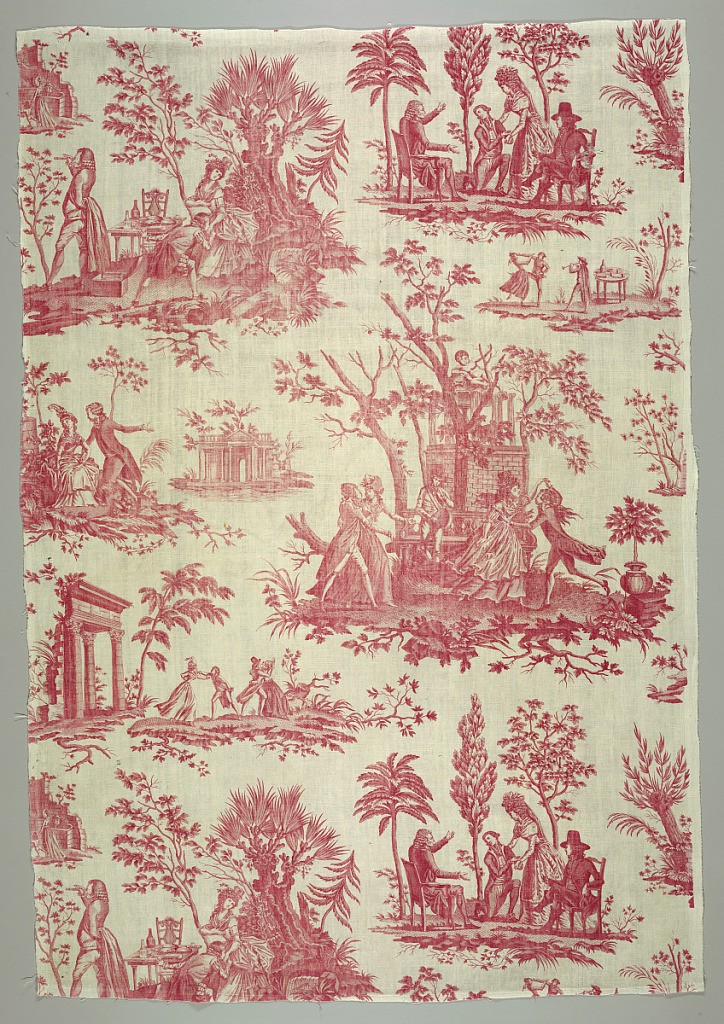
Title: Textile
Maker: Petitpierre et Cie, Nantes, France, 1770–1848
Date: ca. 1795
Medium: cotton, linen Technique: printed by engraved copper plate on plain weave
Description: Quilt showing architectural remains and scenes of people dancing and a man wooing a girl. Border of checked red and white ginghams scalloped on three sides and backed with white linen. Printed in red on white.